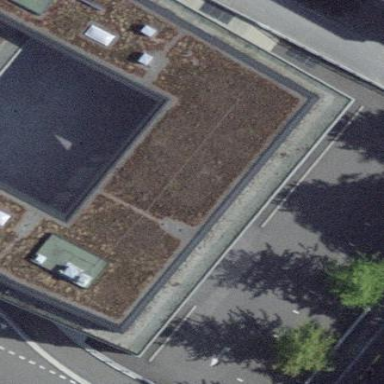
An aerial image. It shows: Office building.